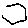
Label: hexagon